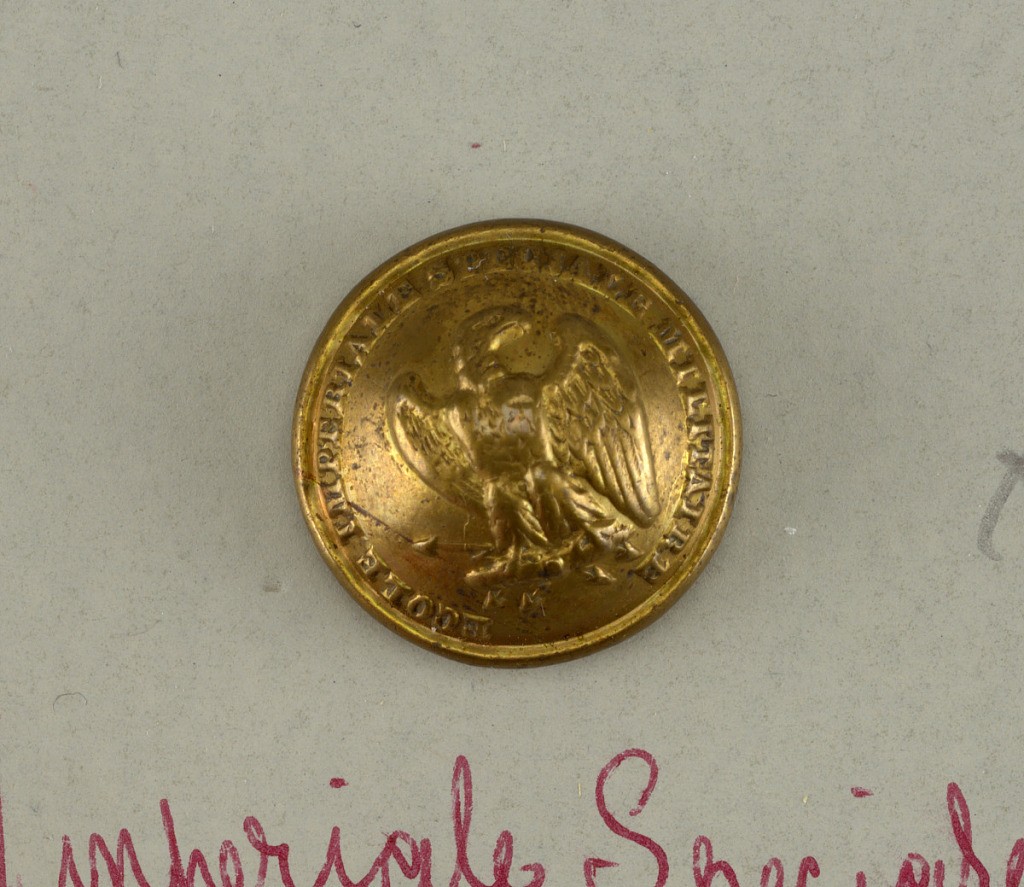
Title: Button
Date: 1853–70
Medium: Brass, gilt
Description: Two buttons. Eagle with head to left and wings spread, resting on a bar with arrows, with the words "Ecole Imperiale Speciale Militaire".

Component -b is on card F